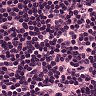
Metastatic tissue present: no